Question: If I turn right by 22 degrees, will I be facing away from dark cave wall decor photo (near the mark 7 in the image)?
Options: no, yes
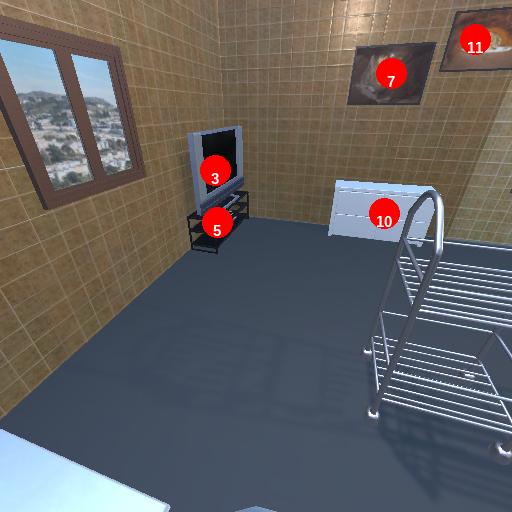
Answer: no